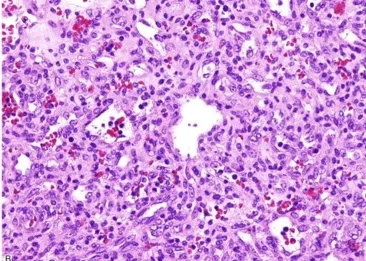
(B) The neoplasm is formed by cellular, and back-to-back capillary-size vascular spaces. Plumb endothelial cells with no atypia line these spaces. Haematoxylin & Eosin stain.
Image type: pathology (h&e)